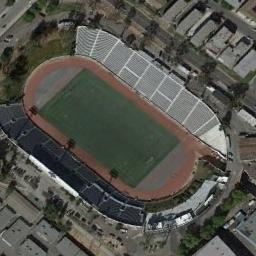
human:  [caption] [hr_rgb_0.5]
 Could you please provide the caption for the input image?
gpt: There are many trees around the stadium .

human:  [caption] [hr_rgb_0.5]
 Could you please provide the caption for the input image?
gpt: The stadium is next to some buildings and trees .

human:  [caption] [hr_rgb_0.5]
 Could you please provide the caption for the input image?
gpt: This stadium has a row of silver signs on each side .

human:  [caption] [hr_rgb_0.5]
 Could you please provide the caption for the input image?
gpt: Oval gym is enclosed in the middle of a residential area .

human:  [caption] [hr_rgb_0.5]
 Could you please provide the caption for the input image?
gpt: There are many gray buildings beside the stadium .